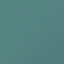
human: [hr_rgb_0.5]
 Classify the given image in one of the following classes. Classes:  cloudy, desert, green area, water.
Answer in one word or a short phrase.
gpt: water